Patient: sex M, age 46
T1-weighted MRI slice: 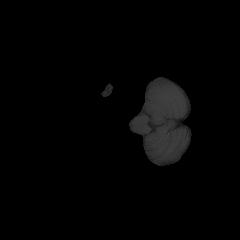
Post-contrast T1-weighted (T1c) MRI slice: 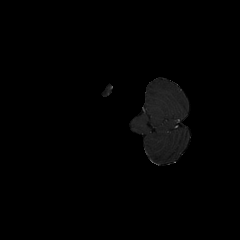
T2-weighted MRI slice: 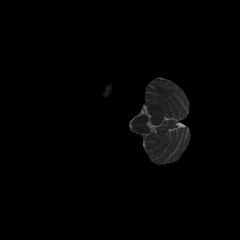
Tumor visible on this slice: no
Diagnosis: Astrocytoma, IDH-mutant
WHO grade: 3